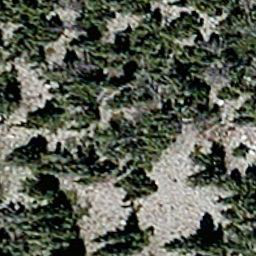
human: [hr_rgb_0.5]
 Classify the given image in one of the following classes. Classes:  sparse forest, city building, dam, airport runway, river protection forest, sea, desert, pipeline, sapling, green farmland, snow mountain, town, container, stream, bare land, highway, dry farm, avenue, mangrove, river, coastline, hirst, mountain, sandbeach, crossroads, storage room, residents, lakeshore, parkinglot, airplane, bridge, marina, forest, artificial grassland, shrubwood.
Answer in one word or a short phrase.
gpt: sparse forest